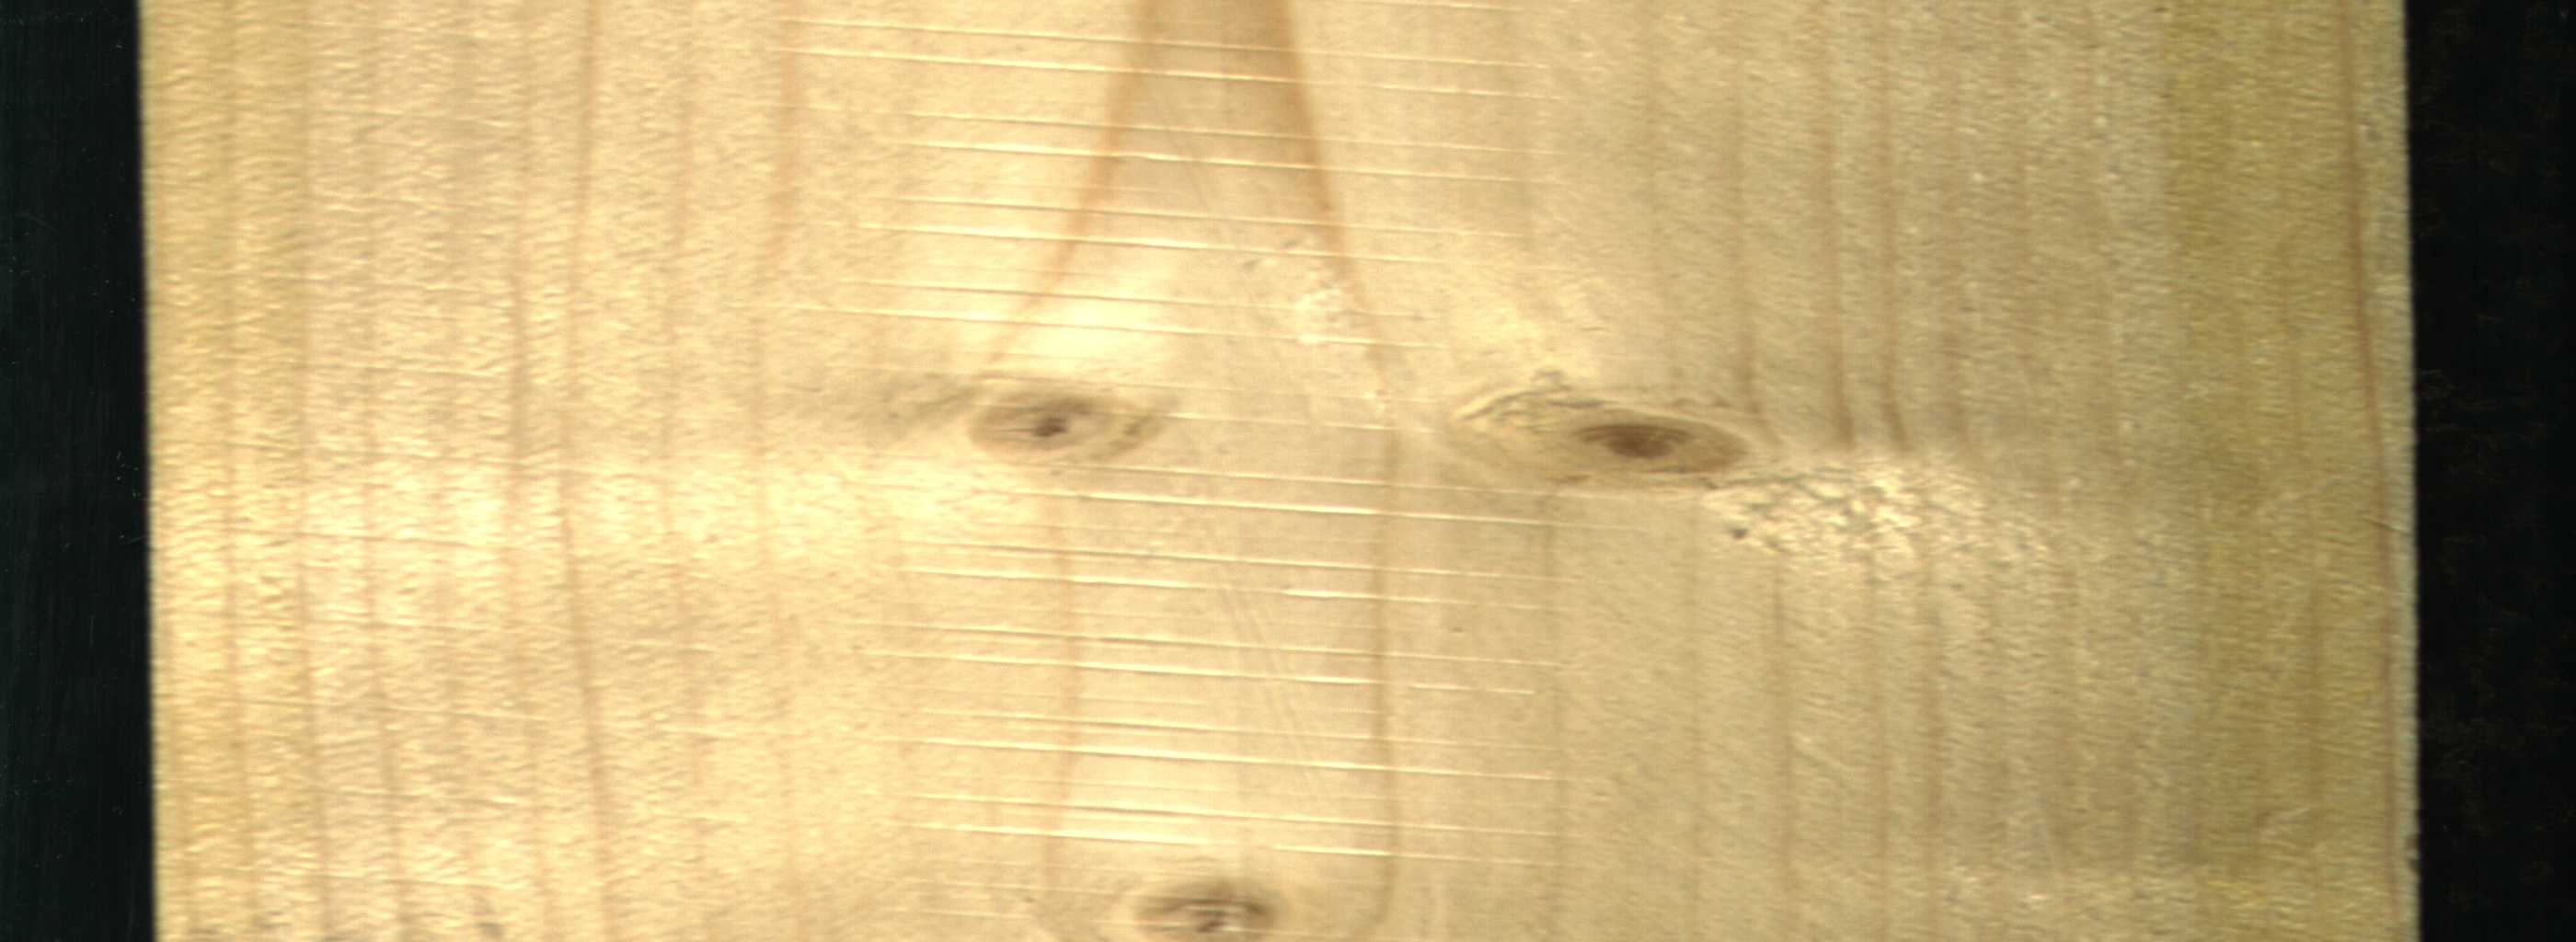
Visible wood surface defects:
Live_Knot
Live_Knot
Live_Knot